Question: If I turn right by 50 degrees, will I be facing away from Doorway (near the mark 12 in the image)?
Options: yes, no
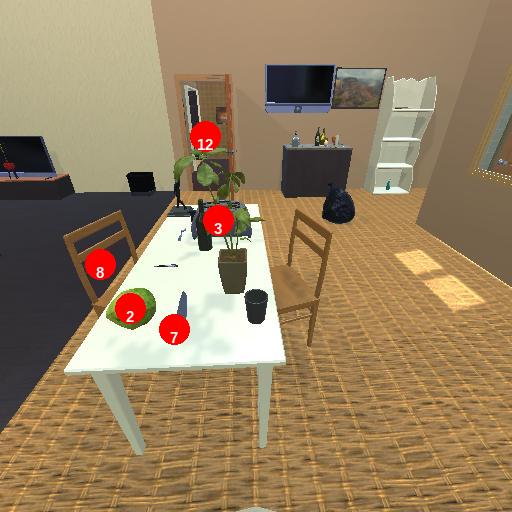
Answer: yes